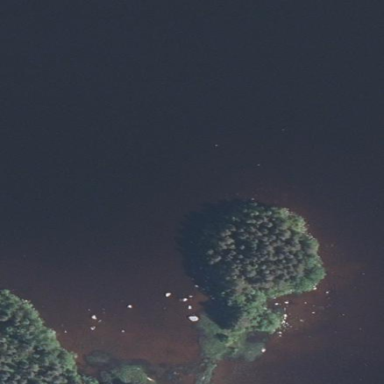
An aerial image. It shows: Forested islet.